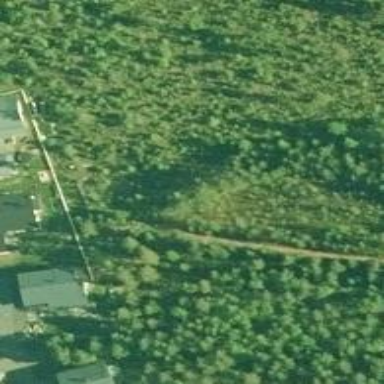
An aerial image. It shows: Path with excellent visibility for trail.